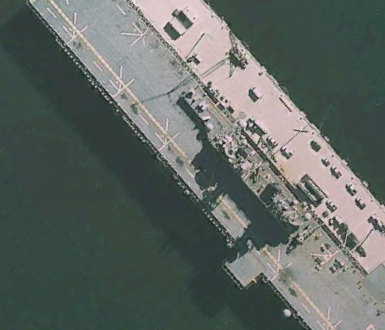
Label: Wasp-class_assault_ship